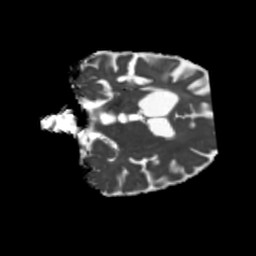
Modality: MD
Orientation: coronal
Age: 70
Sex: male
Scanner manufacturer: siemens
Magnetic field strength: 3 T
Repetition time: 5.25 s
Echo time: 0.08 s